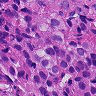
Metastatic tissue present: yes